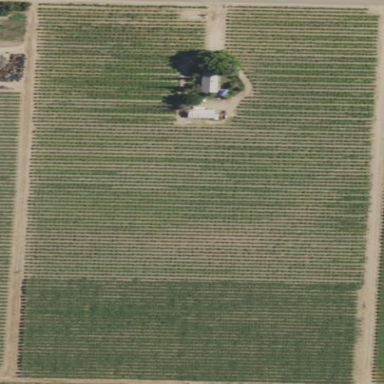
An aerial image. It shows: Vineyard.